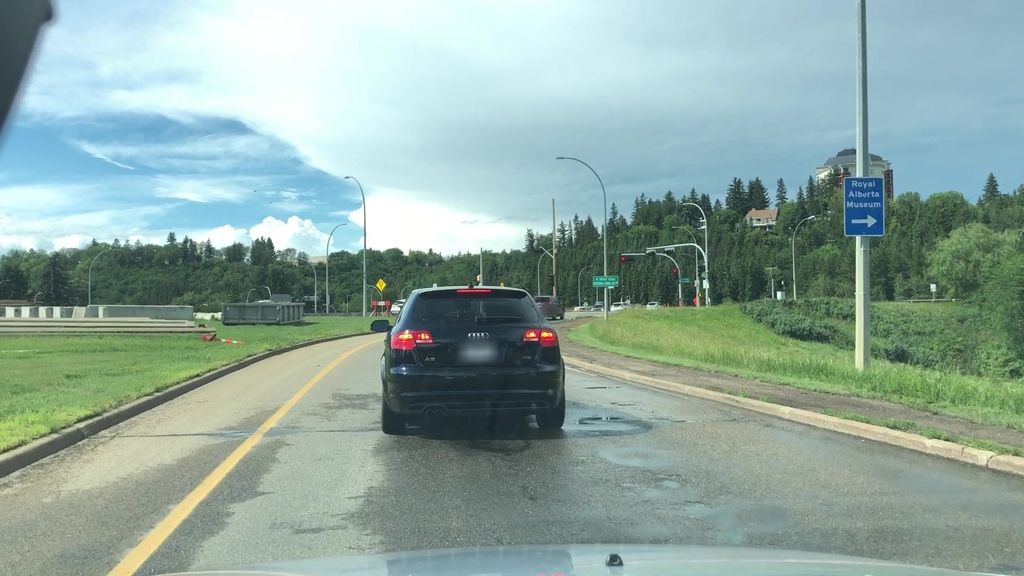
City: edmonton